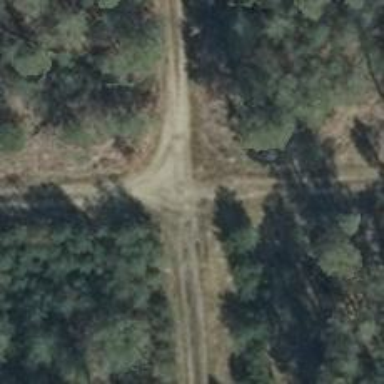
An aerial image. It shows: Sandy track road with grade3 tracktype.